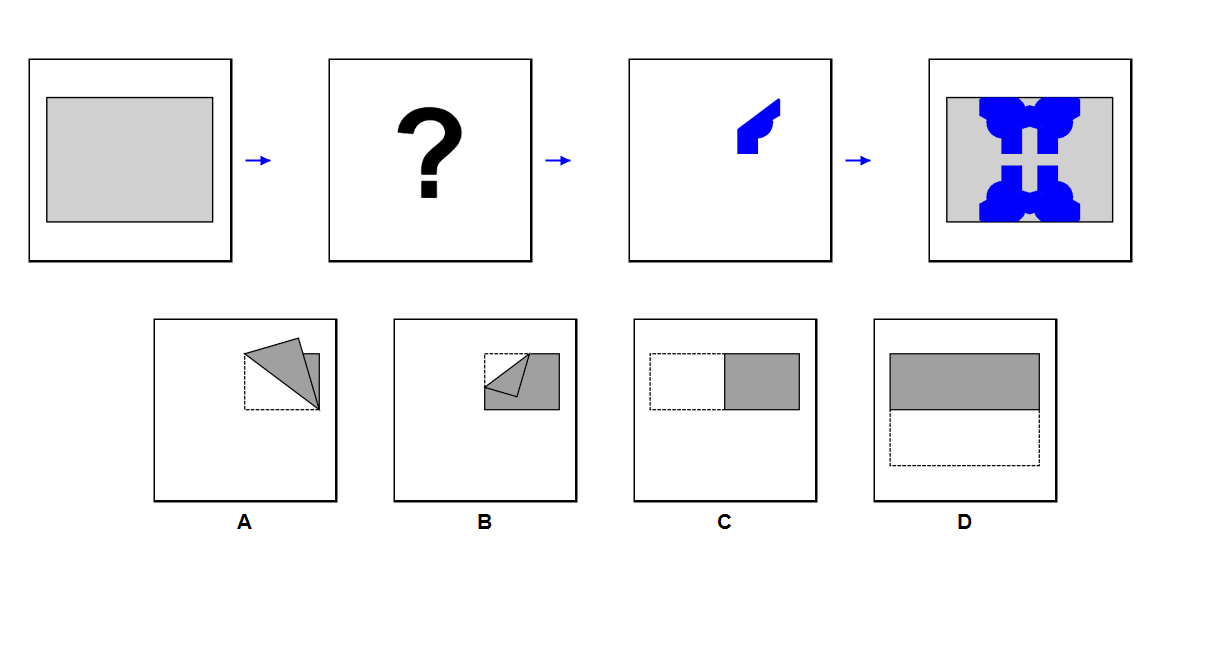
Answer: A